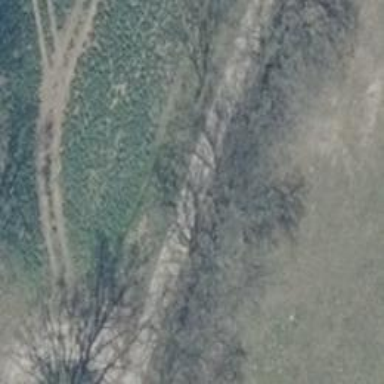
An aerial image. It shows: Sandy track with grade2 tracktype.